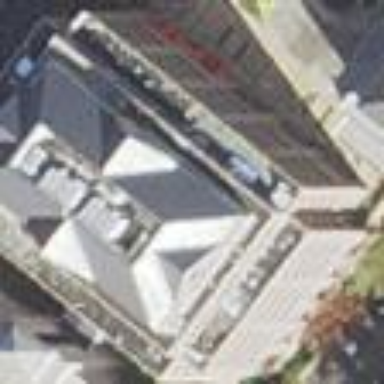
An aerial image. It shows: Office building.